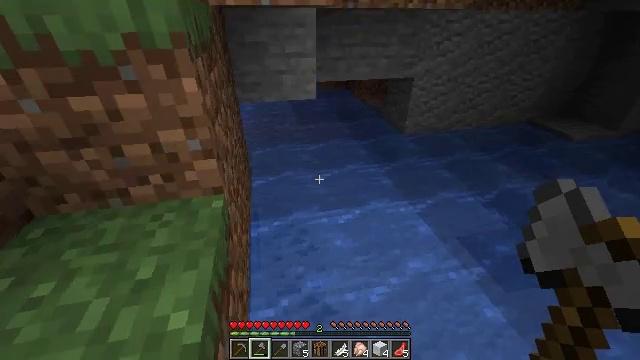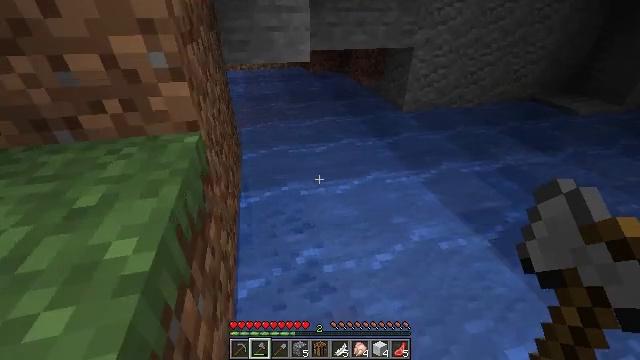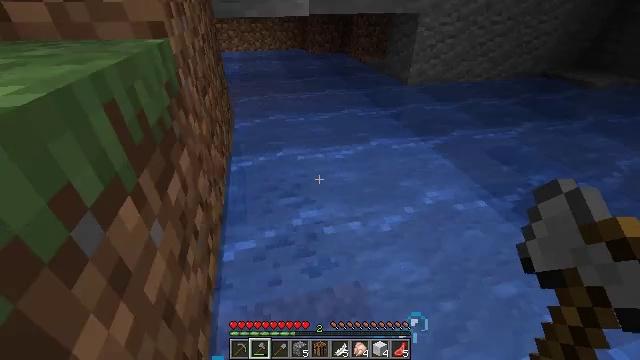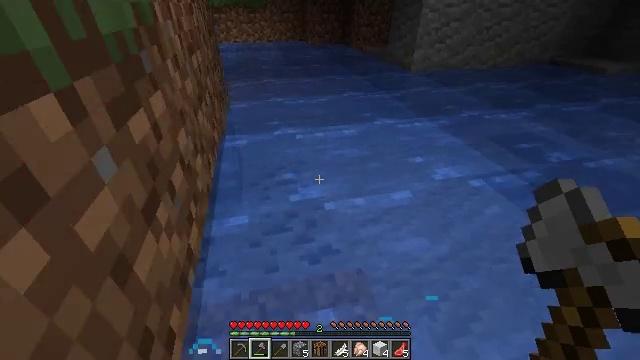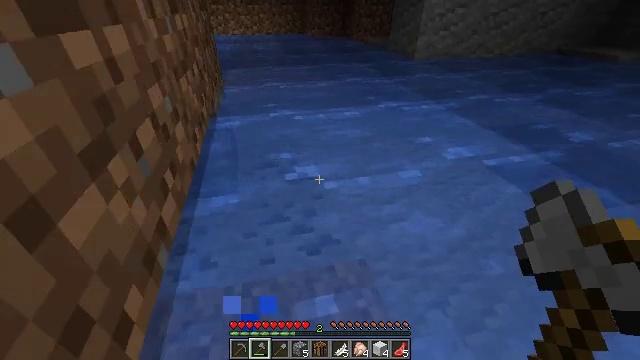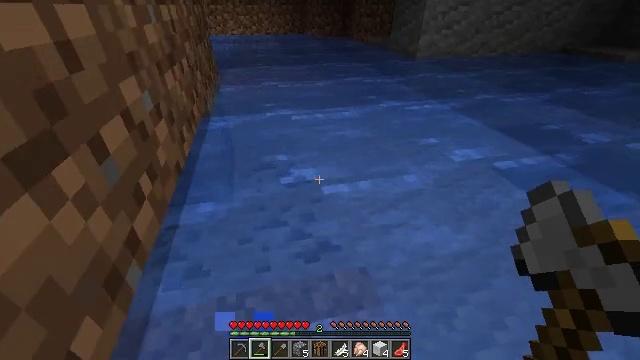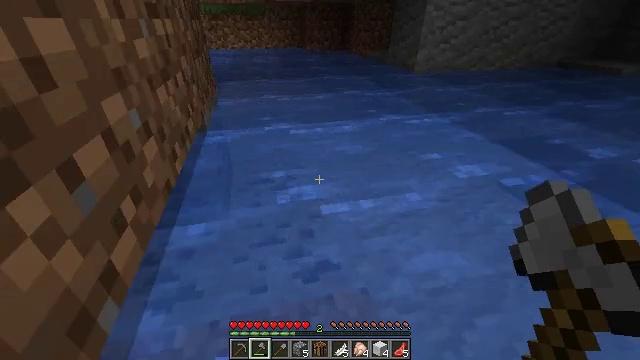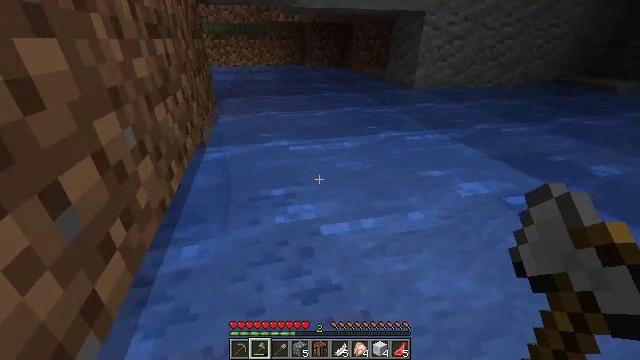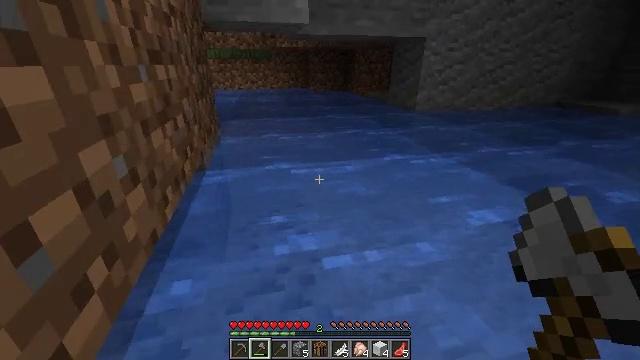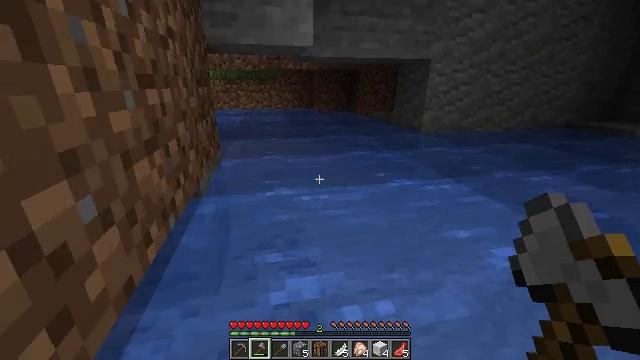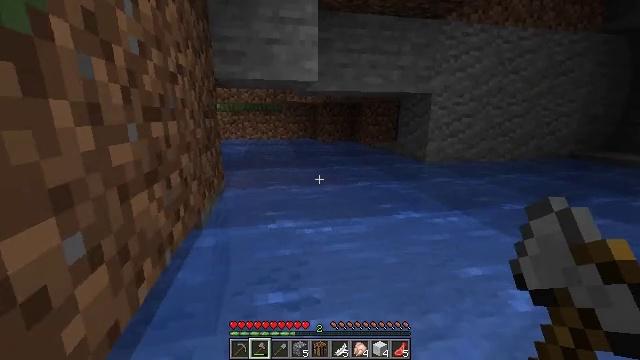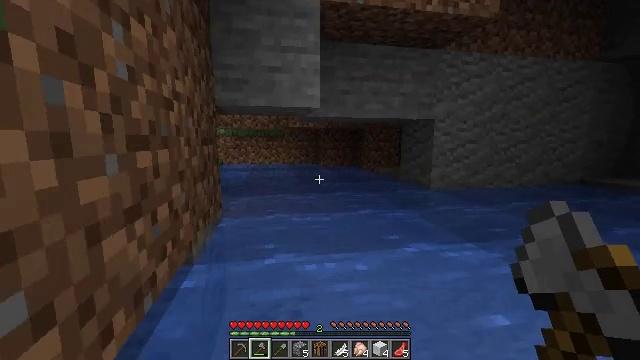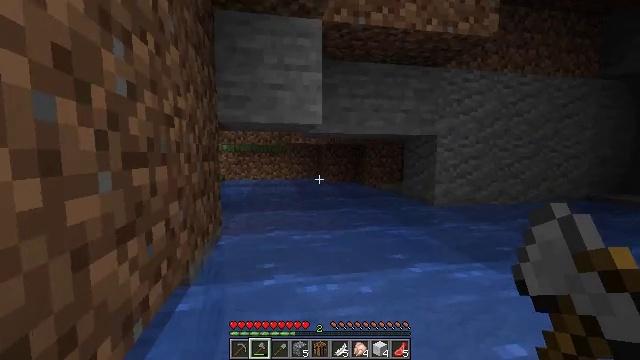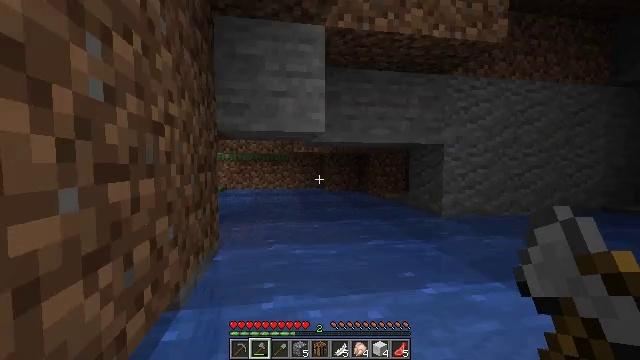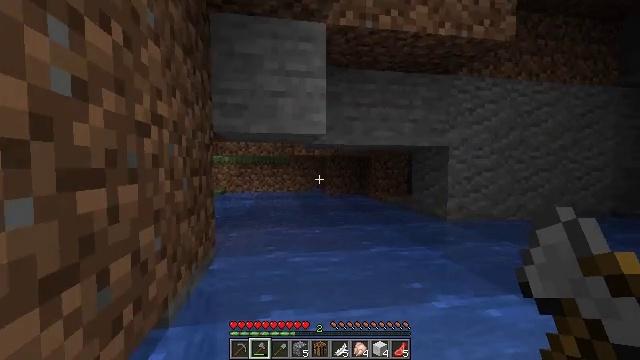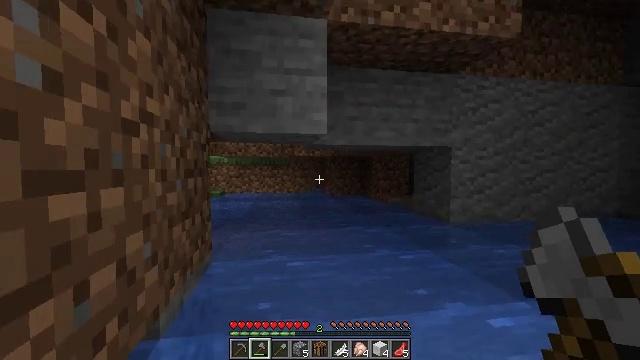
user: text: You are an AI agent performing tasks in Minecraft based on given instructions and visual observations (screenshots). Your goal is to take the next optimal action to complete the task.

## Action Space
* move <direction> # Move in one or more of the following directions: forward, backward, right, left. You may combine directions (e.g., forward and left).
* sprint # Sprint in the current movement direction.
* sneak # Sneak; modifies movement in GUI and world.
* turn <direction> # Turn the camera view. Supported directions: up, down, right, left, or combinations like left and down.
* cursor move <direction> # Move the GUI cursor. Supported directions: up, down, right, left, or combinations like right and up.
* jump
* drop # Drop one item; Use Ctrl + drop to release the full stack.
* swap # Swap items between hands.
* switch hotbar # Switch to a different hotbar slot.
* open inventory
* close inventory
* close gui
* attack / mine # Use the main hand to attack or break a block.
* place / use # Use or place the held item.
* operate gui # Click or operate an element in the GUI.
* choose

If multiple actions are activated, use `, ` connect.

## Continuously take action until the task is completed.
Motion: motion action
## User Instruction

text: Mine grass block from the ground.
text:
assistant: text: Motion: move forward, turn right
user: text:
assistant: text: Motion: move forward
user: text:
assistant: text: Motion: move forward
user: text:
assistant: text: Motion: move forward
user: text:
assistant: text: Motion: move forward
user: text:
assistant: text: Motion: move forward, turn up
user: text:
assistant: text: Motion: move forward, turn up
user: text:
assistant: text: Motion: move forward, turn up
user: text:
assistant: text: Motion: move forward, turn up
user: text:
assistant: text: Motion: move forward, turn up
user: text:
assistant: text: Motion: move forward, turn up
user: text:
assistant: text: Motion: move forward, turn up
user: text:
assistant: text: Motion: move forward, turn up
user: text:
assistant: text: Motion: move forward
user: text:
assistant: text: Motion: move forward
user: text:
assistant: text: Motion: move forward
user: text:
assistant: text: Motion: move forward
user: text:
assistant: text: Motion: move forward
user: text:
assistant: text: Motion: move forward
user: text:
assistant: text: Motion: move forward, turn left
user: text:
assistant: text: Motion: move forward, turn left
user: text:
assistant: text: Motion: move forward, turn left
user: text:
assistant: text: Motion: move forward, turn left
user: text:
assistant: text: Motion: move forward
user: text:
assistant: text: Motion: move forward
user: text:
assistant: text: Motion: move forward, turn left
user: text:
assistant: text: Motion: move forward
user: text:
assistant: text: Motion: move forward
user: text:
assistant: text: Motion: move forward
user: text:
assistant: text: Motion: move forward